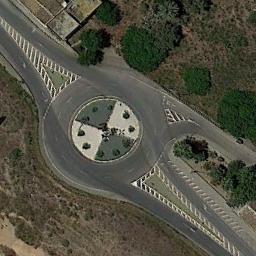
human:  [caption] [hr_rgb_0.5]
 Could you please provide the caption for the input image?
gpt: The roundabout is on the bare land next to trees .

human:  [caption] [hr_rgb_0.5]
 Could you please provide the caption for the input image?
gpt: There are some trees beside the roundabout .

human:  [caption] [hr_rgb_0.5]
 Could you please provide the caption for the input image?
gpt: There are some trees and a large wasteland around the crossroads .

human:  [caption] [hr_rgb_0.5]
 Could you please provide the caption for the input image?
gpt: The roundabout with three exits and entrances is in the lawn with some trees .

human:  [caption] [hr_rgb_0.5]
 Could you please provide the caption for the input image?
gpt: There are some green bushes beside the roundabout .